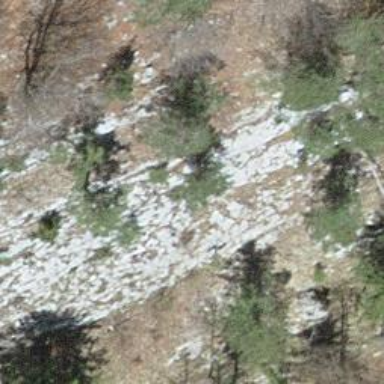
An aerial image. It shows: Natural cliff.